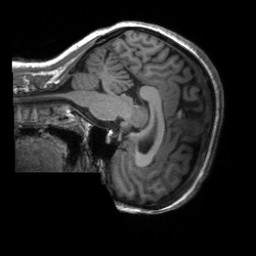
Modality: T1w
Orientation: sagittal
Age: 31
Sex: female
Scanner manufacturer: siemens
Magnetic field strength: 3 T
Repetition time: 2.3 s
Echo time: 0.00227 s